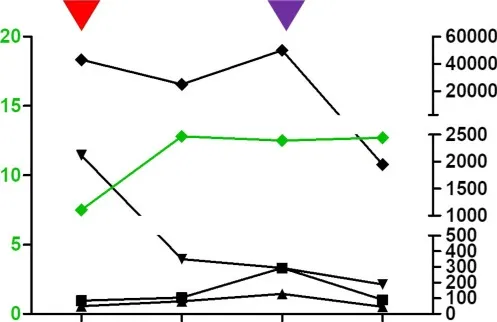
Changes in the main laboratory parameters of peripheral hemophagocytic lymphohistiocytosis (HLH) and plasma EBV-DNA levels over time. A therapy based on dexamethasone and anakinra was established to treat HLH, and an initial decrease in both biochemical values and EBV titer with an increase in hemoglobin levels was obtained by the second week of therapy. At week 4, when an increase in EBV-DNA level and persisting hypertransaminasemia were detected, rituximab was started, and a dramatic improvement was achieved. Hemoglobin levels are shown in green and are referred to the left Y axis. The remaining values are indicated with different symbols, as specified in the legend, and are shown on the right Y axis.
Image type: pathology (masson_trichrome)